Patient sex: M
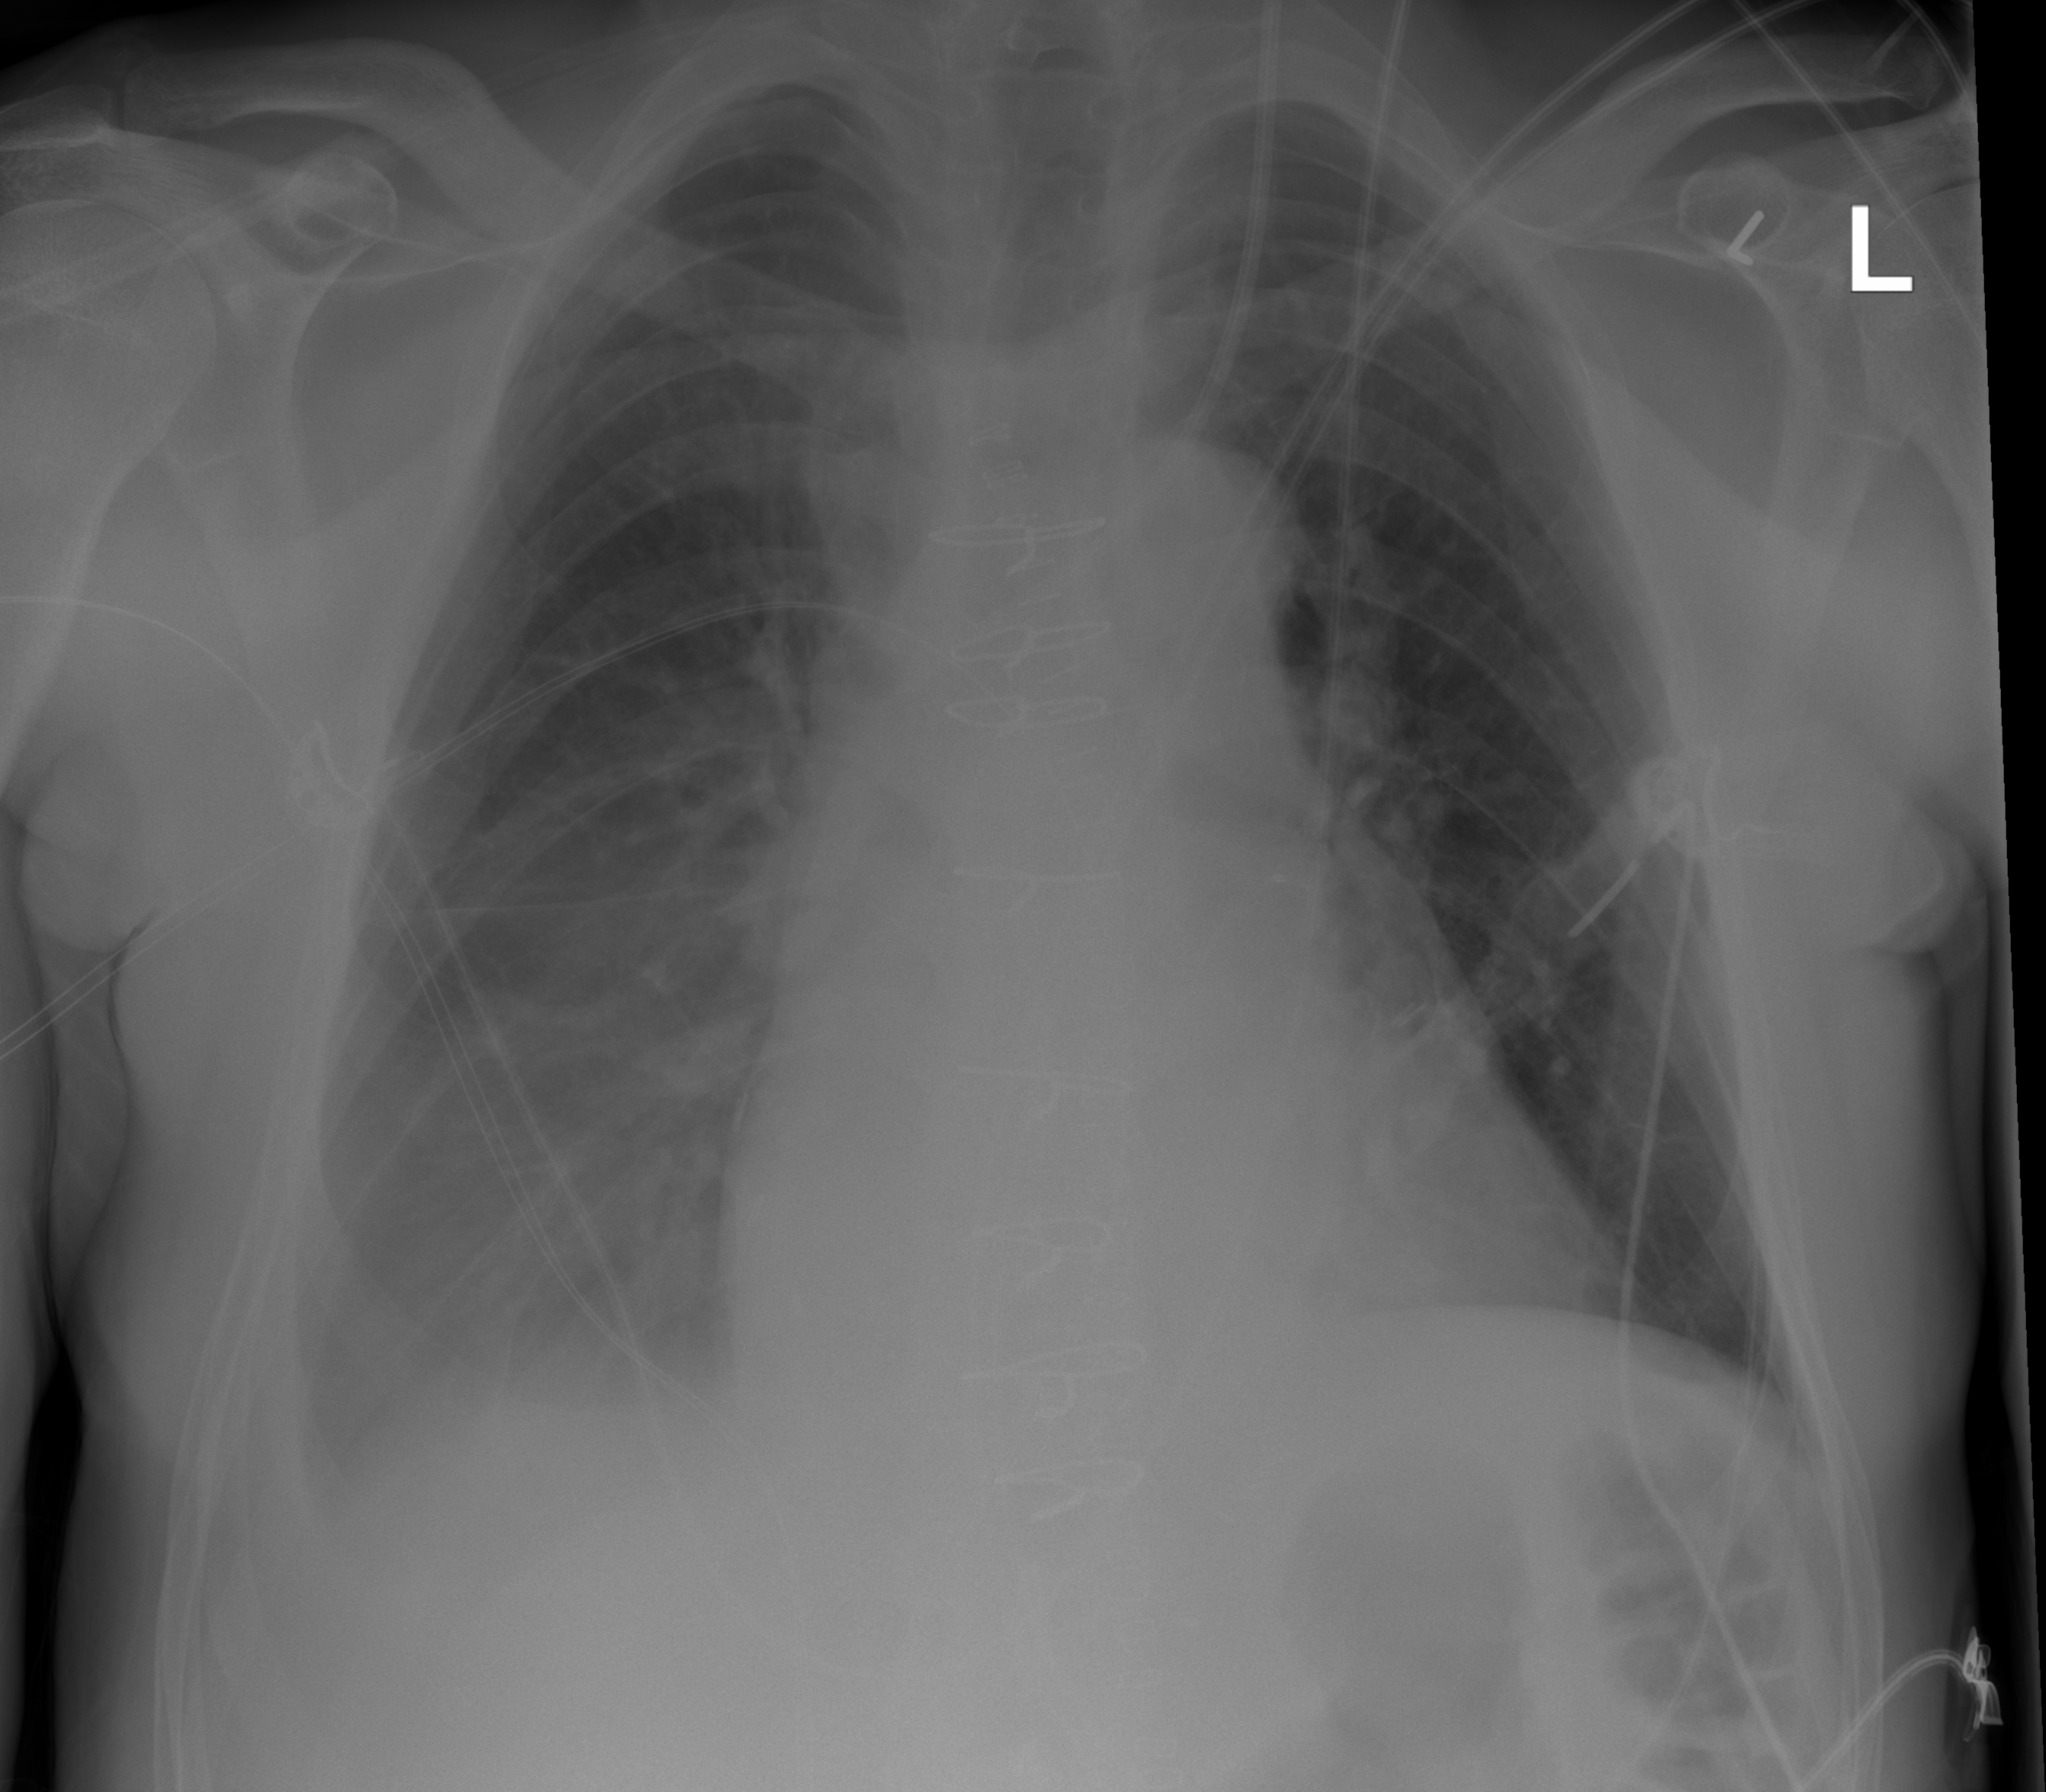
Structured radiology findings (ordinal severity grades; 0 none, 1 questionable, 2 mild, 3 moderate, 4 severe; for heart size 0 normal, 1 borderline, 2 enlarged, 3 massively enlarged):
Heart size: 1
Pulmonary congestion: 0
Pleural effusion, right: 2
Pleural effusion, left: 0
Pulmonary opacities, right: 2
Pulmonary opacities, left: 0
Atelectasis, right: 0
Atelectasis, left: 2